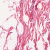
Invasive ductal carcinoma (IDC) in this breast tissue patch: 0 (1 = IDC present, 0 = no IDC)